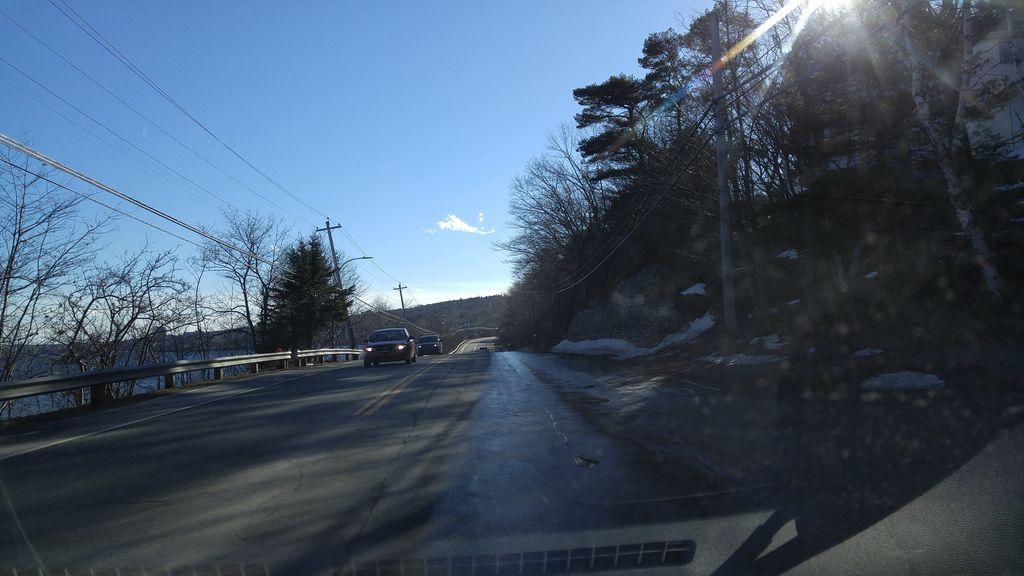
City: halifax